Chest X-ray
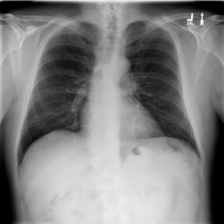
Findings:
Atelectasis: negative
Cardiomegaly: negative
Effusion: negative
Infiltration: negative
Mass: negative
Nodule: negative
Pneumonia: negative
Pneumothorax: negative
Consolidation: negative
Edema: negative
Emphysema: negative
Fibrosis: negative
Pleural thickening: negative
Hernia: negative